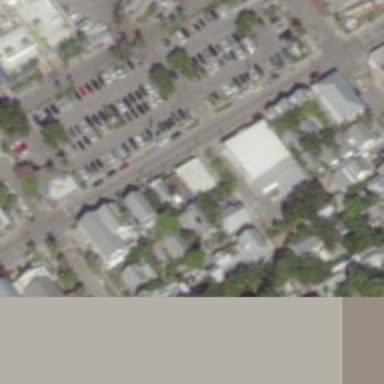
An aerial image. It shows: Alley classified as service road.